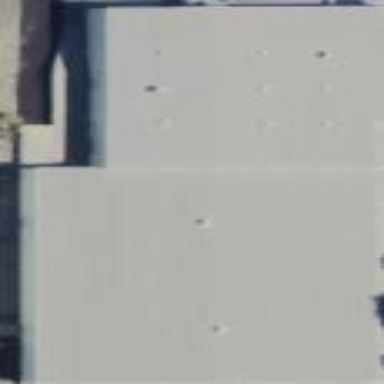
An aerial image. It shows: Warehouse.